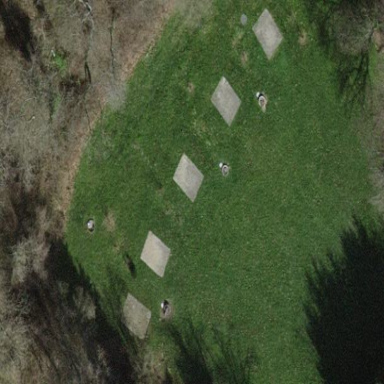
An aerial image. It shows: Picnic site for tourists.